Interaction volume radius: 5 \u00c5
Interaction volume height: 20 \u00c5
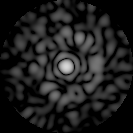
Disorder parameter: 0.8508